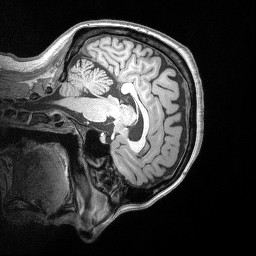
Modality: T1w
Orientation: sagittal
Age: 38
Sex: female
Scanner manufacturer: siemens
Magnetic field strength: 3 T
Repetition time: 2.53 s
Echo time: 0.00164 s